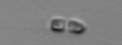
Label: Chaetoceros